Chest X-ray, PA view. Patient: 46 years old, sex M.
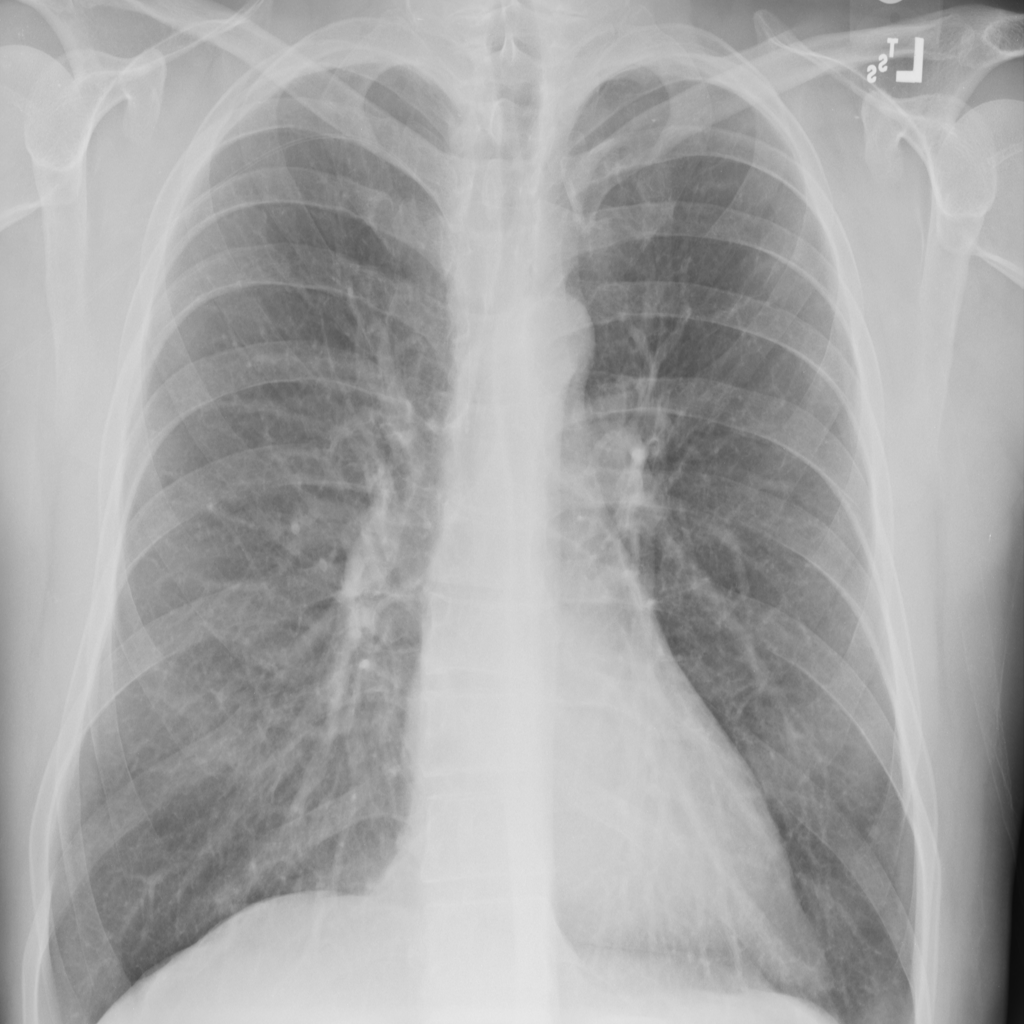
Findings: No Finding